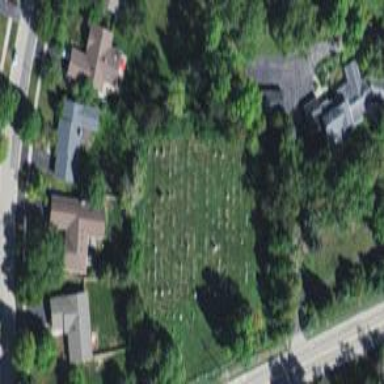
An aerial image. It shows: Cemetery.